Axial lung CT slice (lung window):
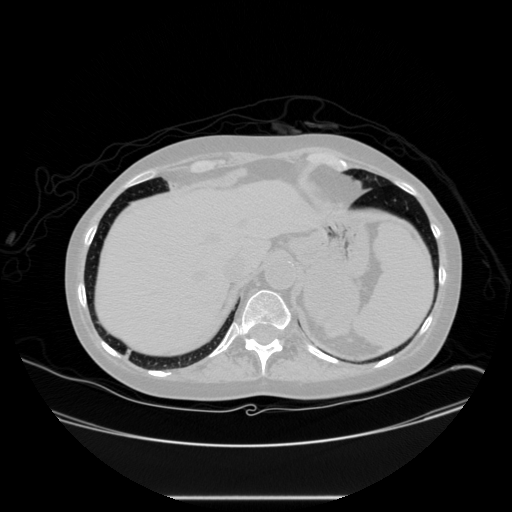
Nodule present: no